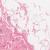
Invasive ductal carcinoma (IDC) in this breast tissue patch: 0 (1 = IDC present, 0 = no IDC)